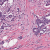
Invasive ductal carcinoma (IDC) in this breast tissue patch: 1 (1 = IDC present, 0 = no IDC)